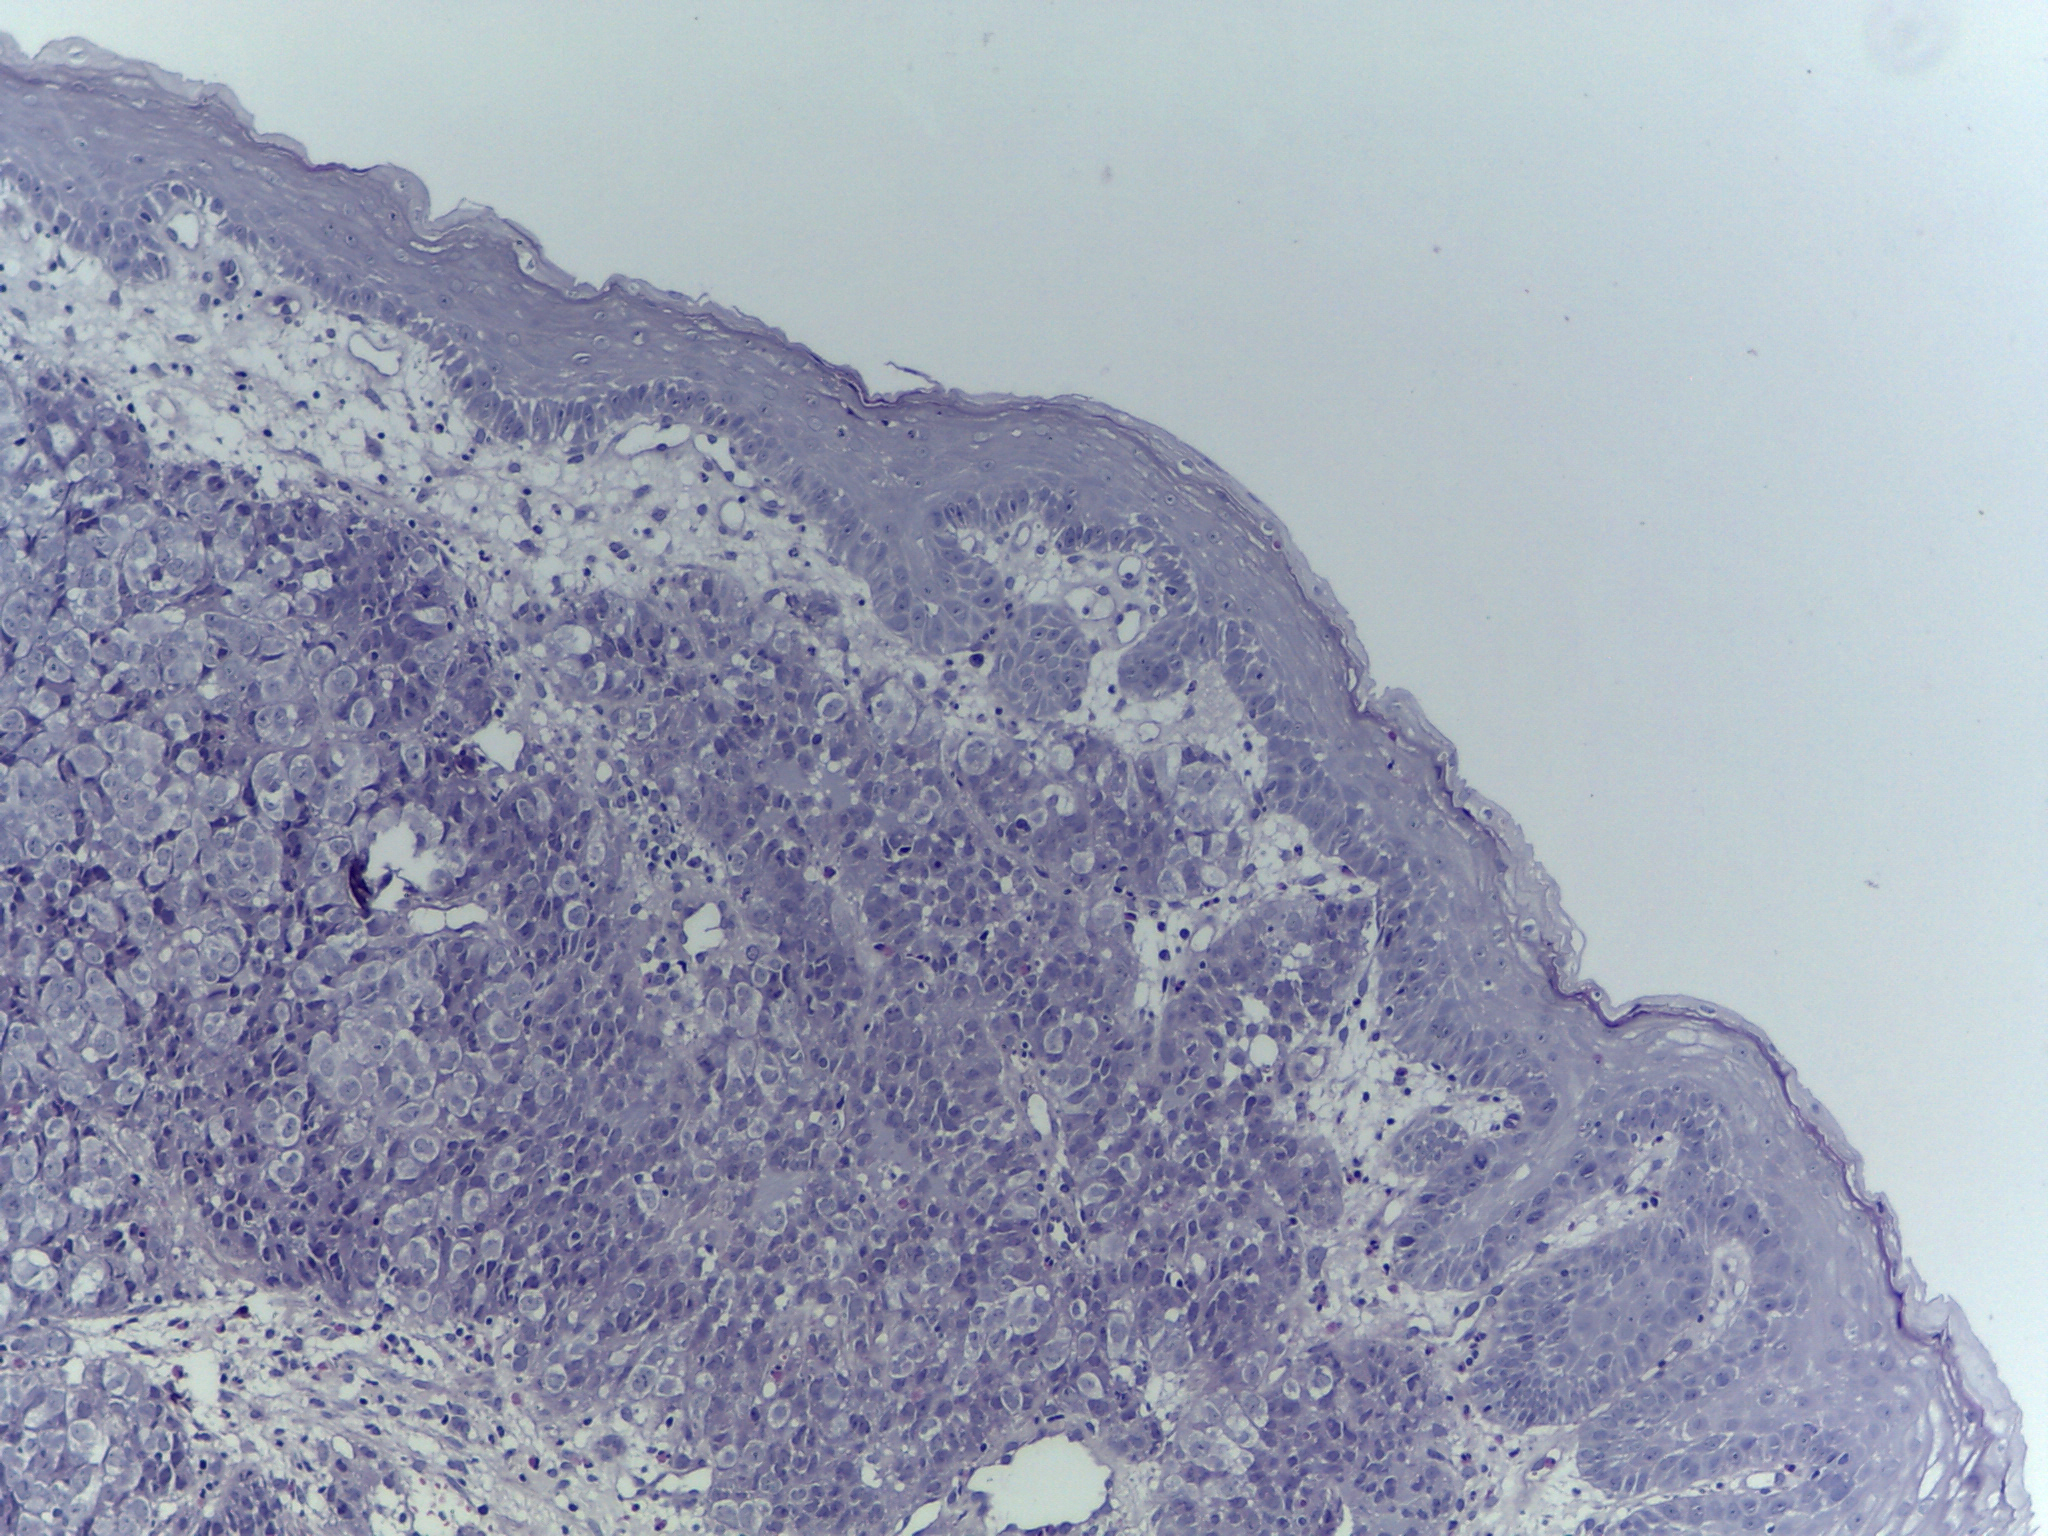
Diagnosis: OSCC